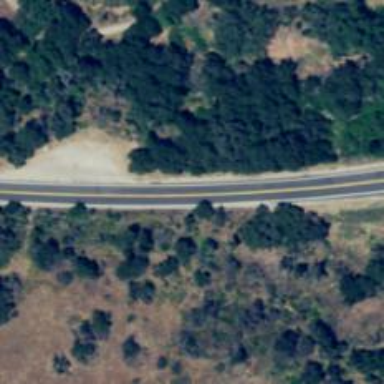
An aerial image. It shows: Primary road with asphalt surface.